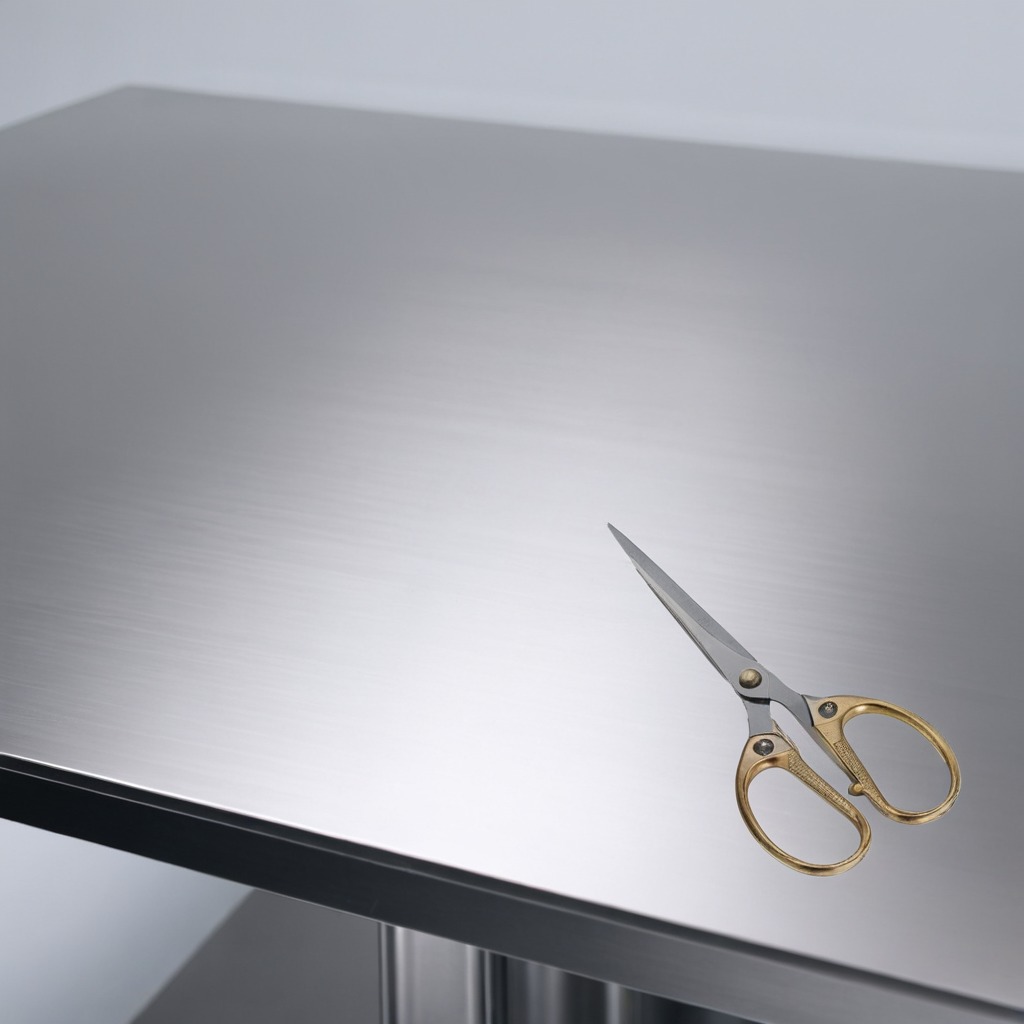
A scissor lies on the stainless steel table in a high-end prototyping lab.